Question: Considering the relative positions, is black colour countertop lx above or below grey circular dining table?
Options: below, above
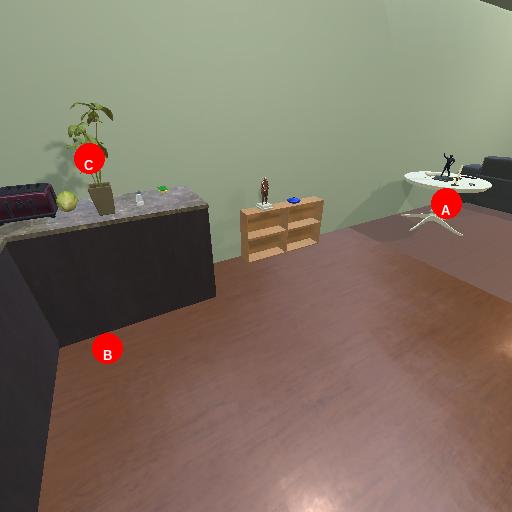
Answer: below